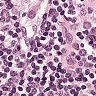
Metastatic tissue present: no